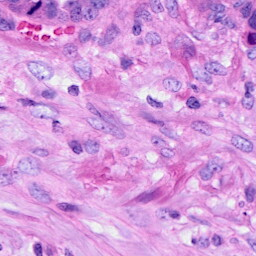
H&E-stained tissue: Ovarian